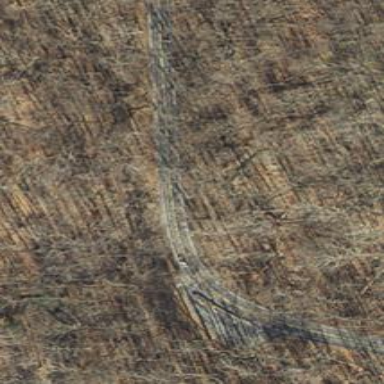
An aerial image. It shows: Path on bridge.